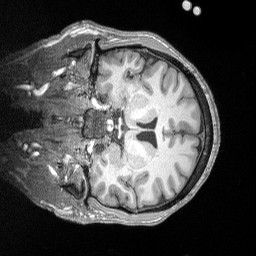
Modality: T1w
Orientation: coronal
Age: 37
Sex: male
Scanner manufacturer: siemens
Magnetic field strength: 3 T
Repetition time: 2.53 s
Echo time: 0.00164 s